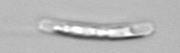
Label: Guinardia_striata